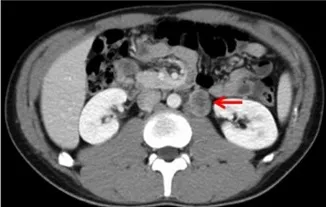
After. Chemotherapy. (C) The lymph node of the gastric cardia had shrunk.
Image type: radiology (ct)